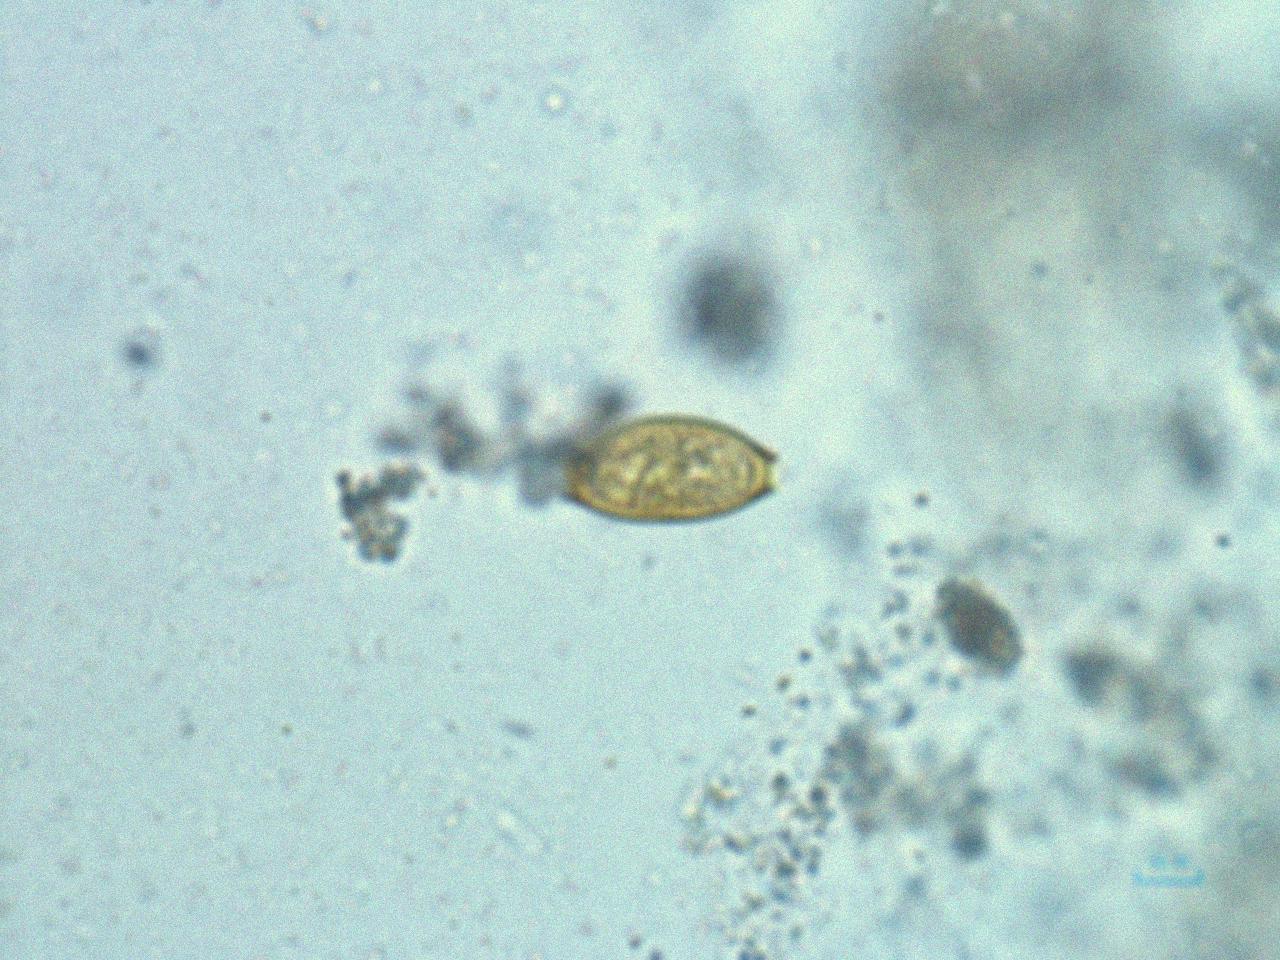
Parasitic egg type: Trichuris trichiura